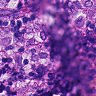
Metastatic tissue present: yes